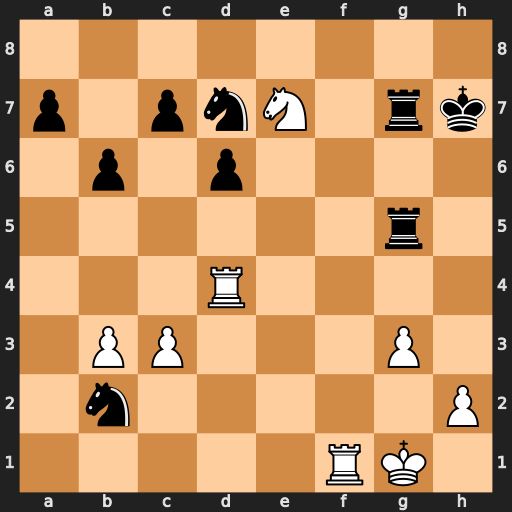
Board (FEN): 8/p1pnN1rk/1p1p4/6r1/3R4/1PP3P1/1n5P/5RK1
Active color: w
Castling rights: -
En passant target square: -
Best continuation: Rh4+ Rh5 Rxh5#